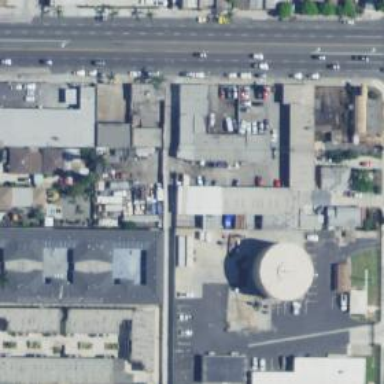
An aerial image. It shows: Commercial building.